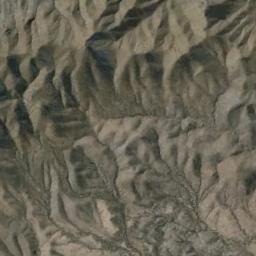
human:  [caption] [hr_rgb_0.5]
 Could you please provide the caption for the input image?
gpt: The mountain is full of white soil .

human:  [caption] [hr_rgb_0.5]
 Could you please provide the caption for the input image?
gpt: A path passes through the mountains .

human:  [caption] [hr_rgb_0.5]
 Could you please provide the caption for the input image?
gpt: The folded mountain consists of some ridges and valleys and its rocks are yellow .

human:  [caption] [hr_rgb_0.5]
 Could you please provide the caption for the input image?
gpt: There is the mountain of uneven .

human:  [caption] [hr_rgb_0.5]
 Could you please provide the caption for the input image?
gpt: There are many ridges on the brown mountain .